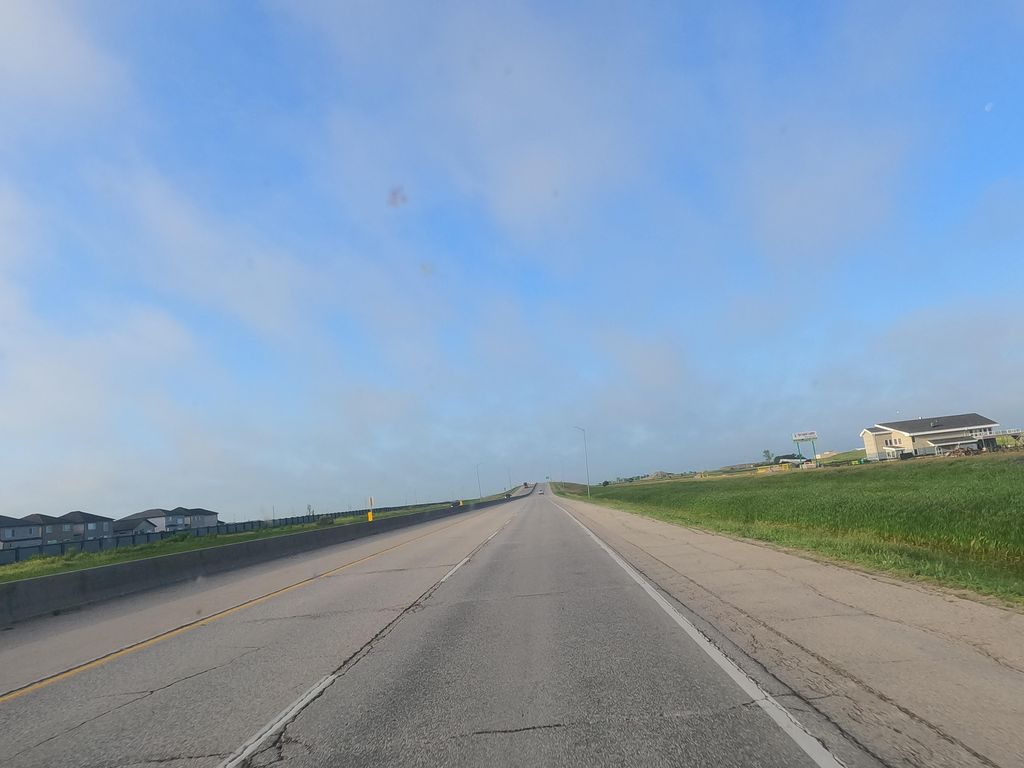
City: winnipeg